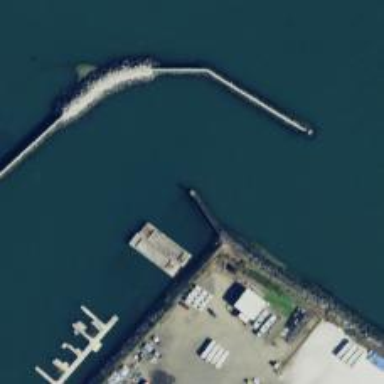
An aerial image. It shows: Man-made pier.